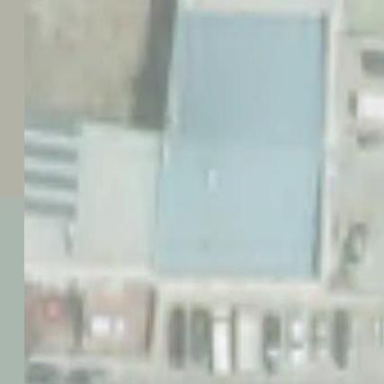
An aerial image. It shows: Warehouse building.